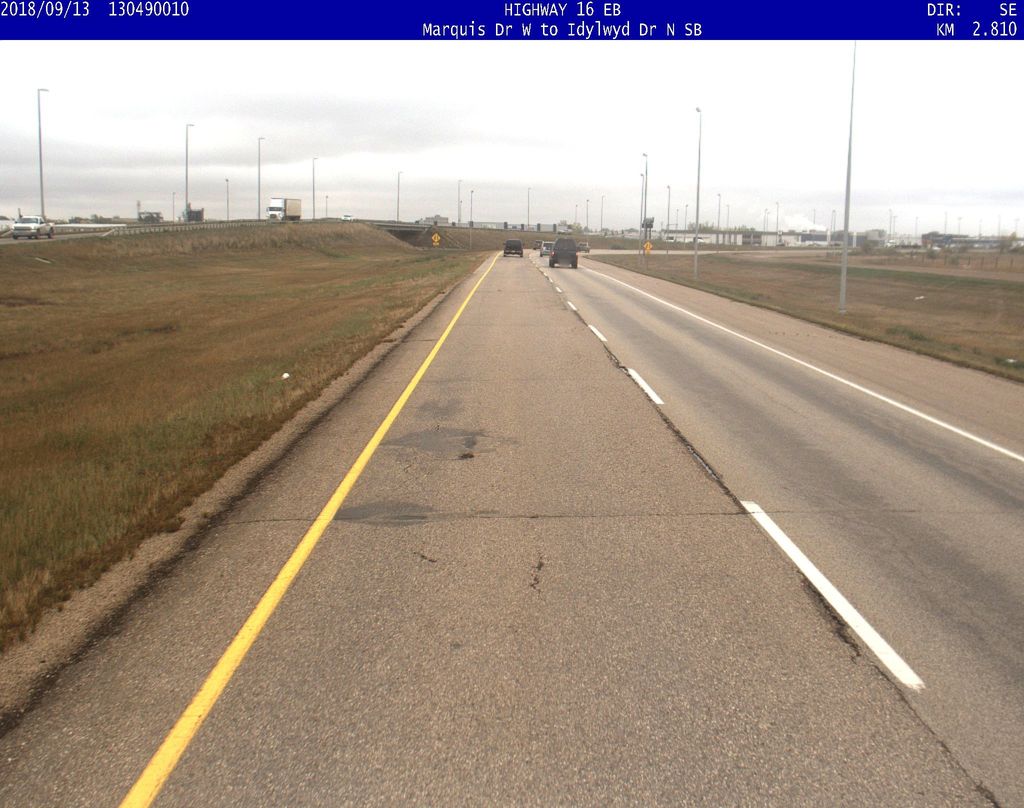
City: saskatoon